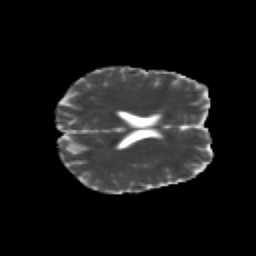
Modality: MD
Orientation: axial
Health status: healthy
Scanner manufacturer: siemens
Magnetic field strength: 3 T
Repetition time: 10 s
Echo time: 0.092 s